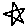
Label: star